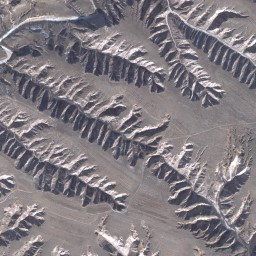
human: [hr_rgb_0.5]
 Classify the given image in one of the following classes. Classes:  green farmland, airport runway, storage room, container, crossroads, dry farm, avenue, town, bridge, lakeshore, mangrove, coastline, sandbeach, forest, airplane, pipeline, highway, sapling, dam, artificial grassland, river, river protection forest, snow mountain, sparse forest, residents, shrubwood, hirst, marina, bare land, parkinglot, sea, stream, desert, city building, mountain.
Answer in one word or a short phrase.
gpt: mountain